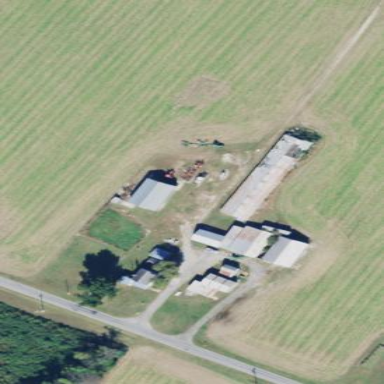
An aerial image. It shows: Farmyard area.